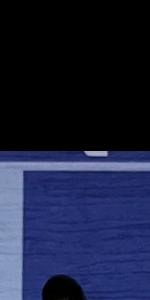
Label: Empty